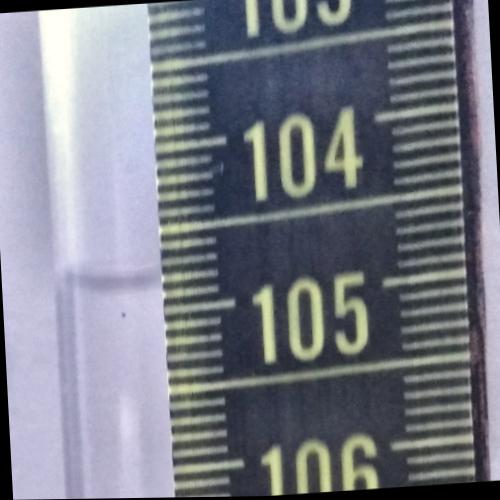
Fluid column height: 104.8 cm